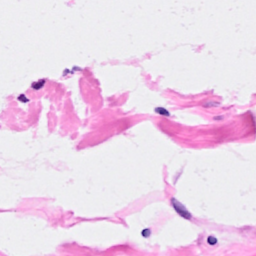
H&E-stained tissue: Breast